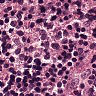
Metastatic tissue present: no